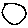
Label: circle